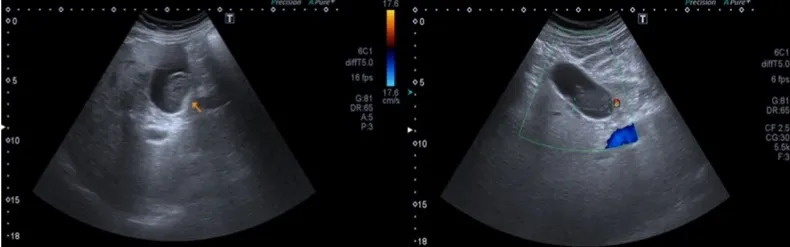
US: Solid image adhered to the wall of the gallbladder.
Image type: radiology (ultrasound)